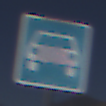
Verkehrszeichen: Kraftfahrstrasse
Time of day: Midday
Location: Outdoor (Nature)
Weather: Clear
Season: NotSpecified
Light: Natural